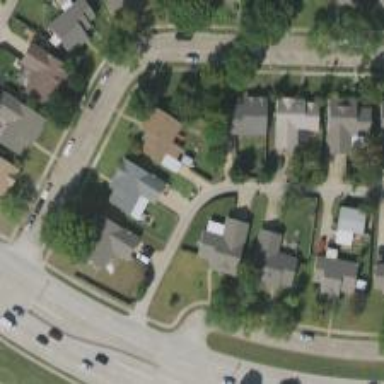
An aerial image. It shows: Alleyway designated as service road.